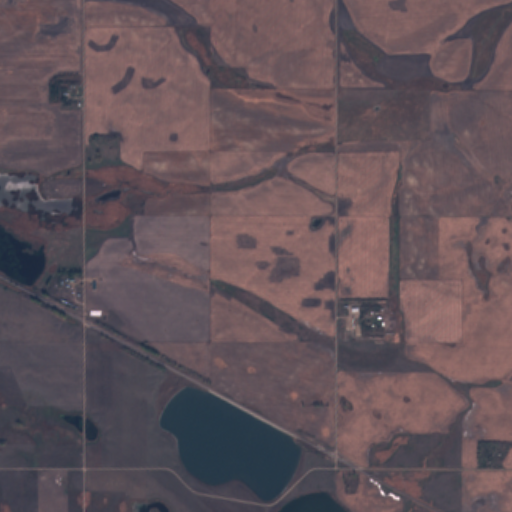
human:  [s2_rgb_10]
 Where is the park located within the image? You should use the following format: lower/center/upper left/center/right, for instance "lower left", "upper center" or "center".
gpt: There is no park in the image.